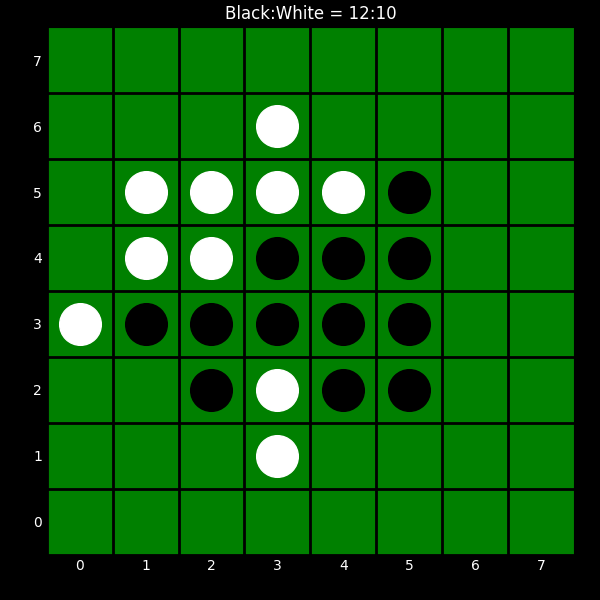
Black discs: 12
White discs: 10